Field crop: maize
Growth stage: 2
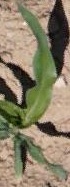
Species: maize